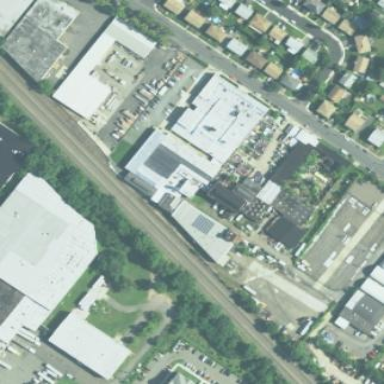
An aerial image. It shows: Industrial building.